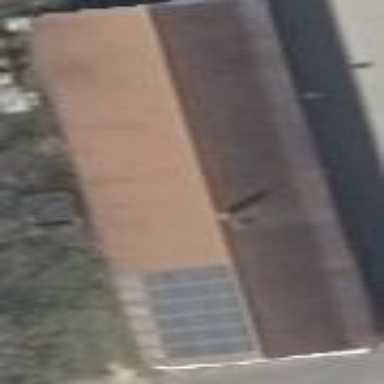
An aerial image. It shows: Office building with gabled roof.